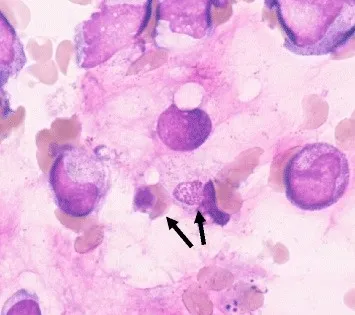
May-Giemsa staining of the bone marrow. A macrophage phagocytizing a red blood cell and granulocyte can be seen (arrows).
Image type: pathology (giemsa)